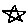
Label: star